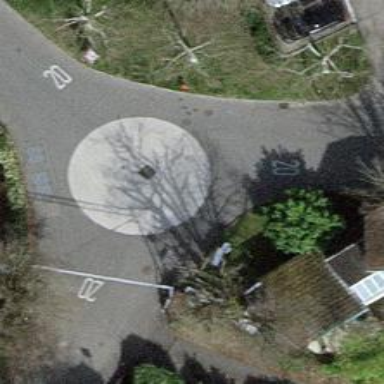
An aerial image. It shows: Mini roundabout on the road.